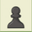
Piece: bP